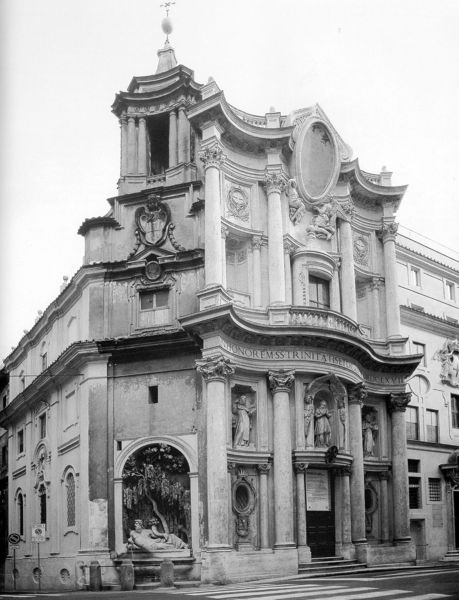
Titel: San Carlo alle Quattro Fontane (Fassade)
Künstler: Francesco Borromini
Standort: Roma
Institution: San Carlo alle Quattro Fontane
Schlagwörter: baum, weiß, geschwungen, schwarz, strasse, säulen, gebäude, haus, architektur, barock, kirche, figur, klassizismus, renaissance, skulptur, relief, fassade, italien, figuren, treppe, foto, fotografie, kreuz, schwarz weiss, allegorie, personifikation, architrav, kapitelle, rom, kapitell, portal, skulpturen, konkav, konvex, latein, barrock, fasade, außenaufnahme, er